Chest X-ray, AP view. Patient: 9 years old, sex M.
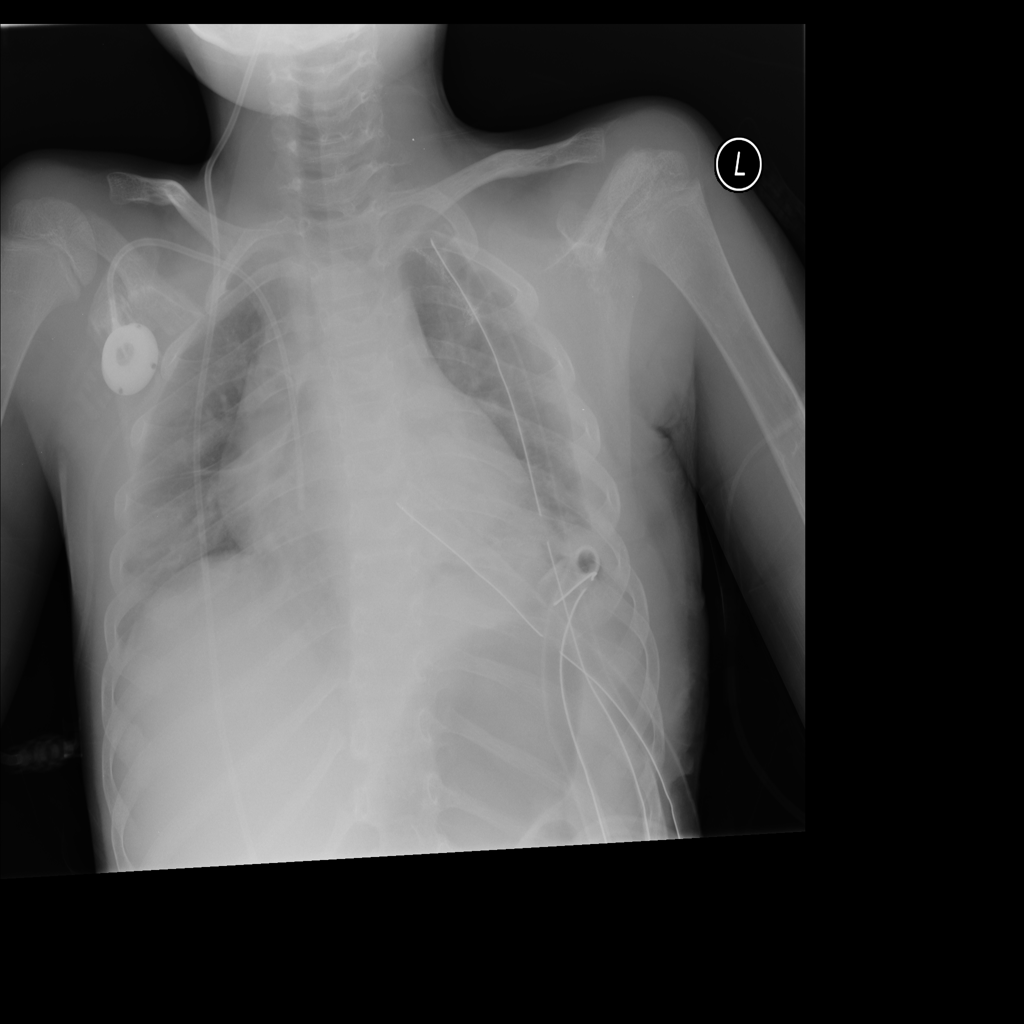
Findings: Atelectasis, Consolidation, Effusion, Infiltration